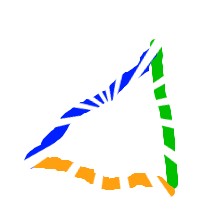
Shape: triangle